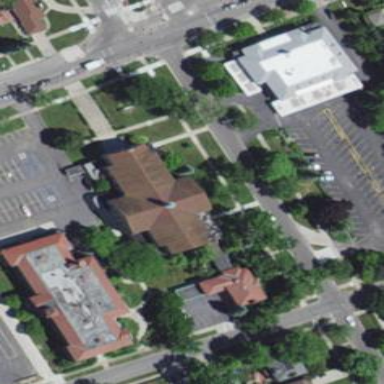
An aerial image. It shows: Building that is place of worship.